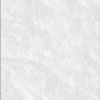
Label: not_dusty